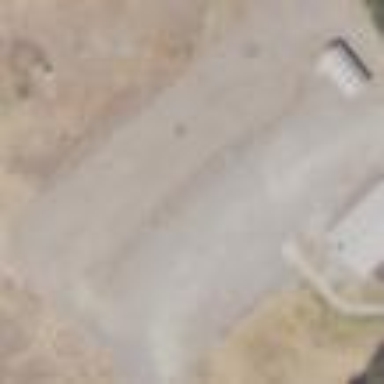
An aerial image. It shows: Parking area.